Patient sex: F
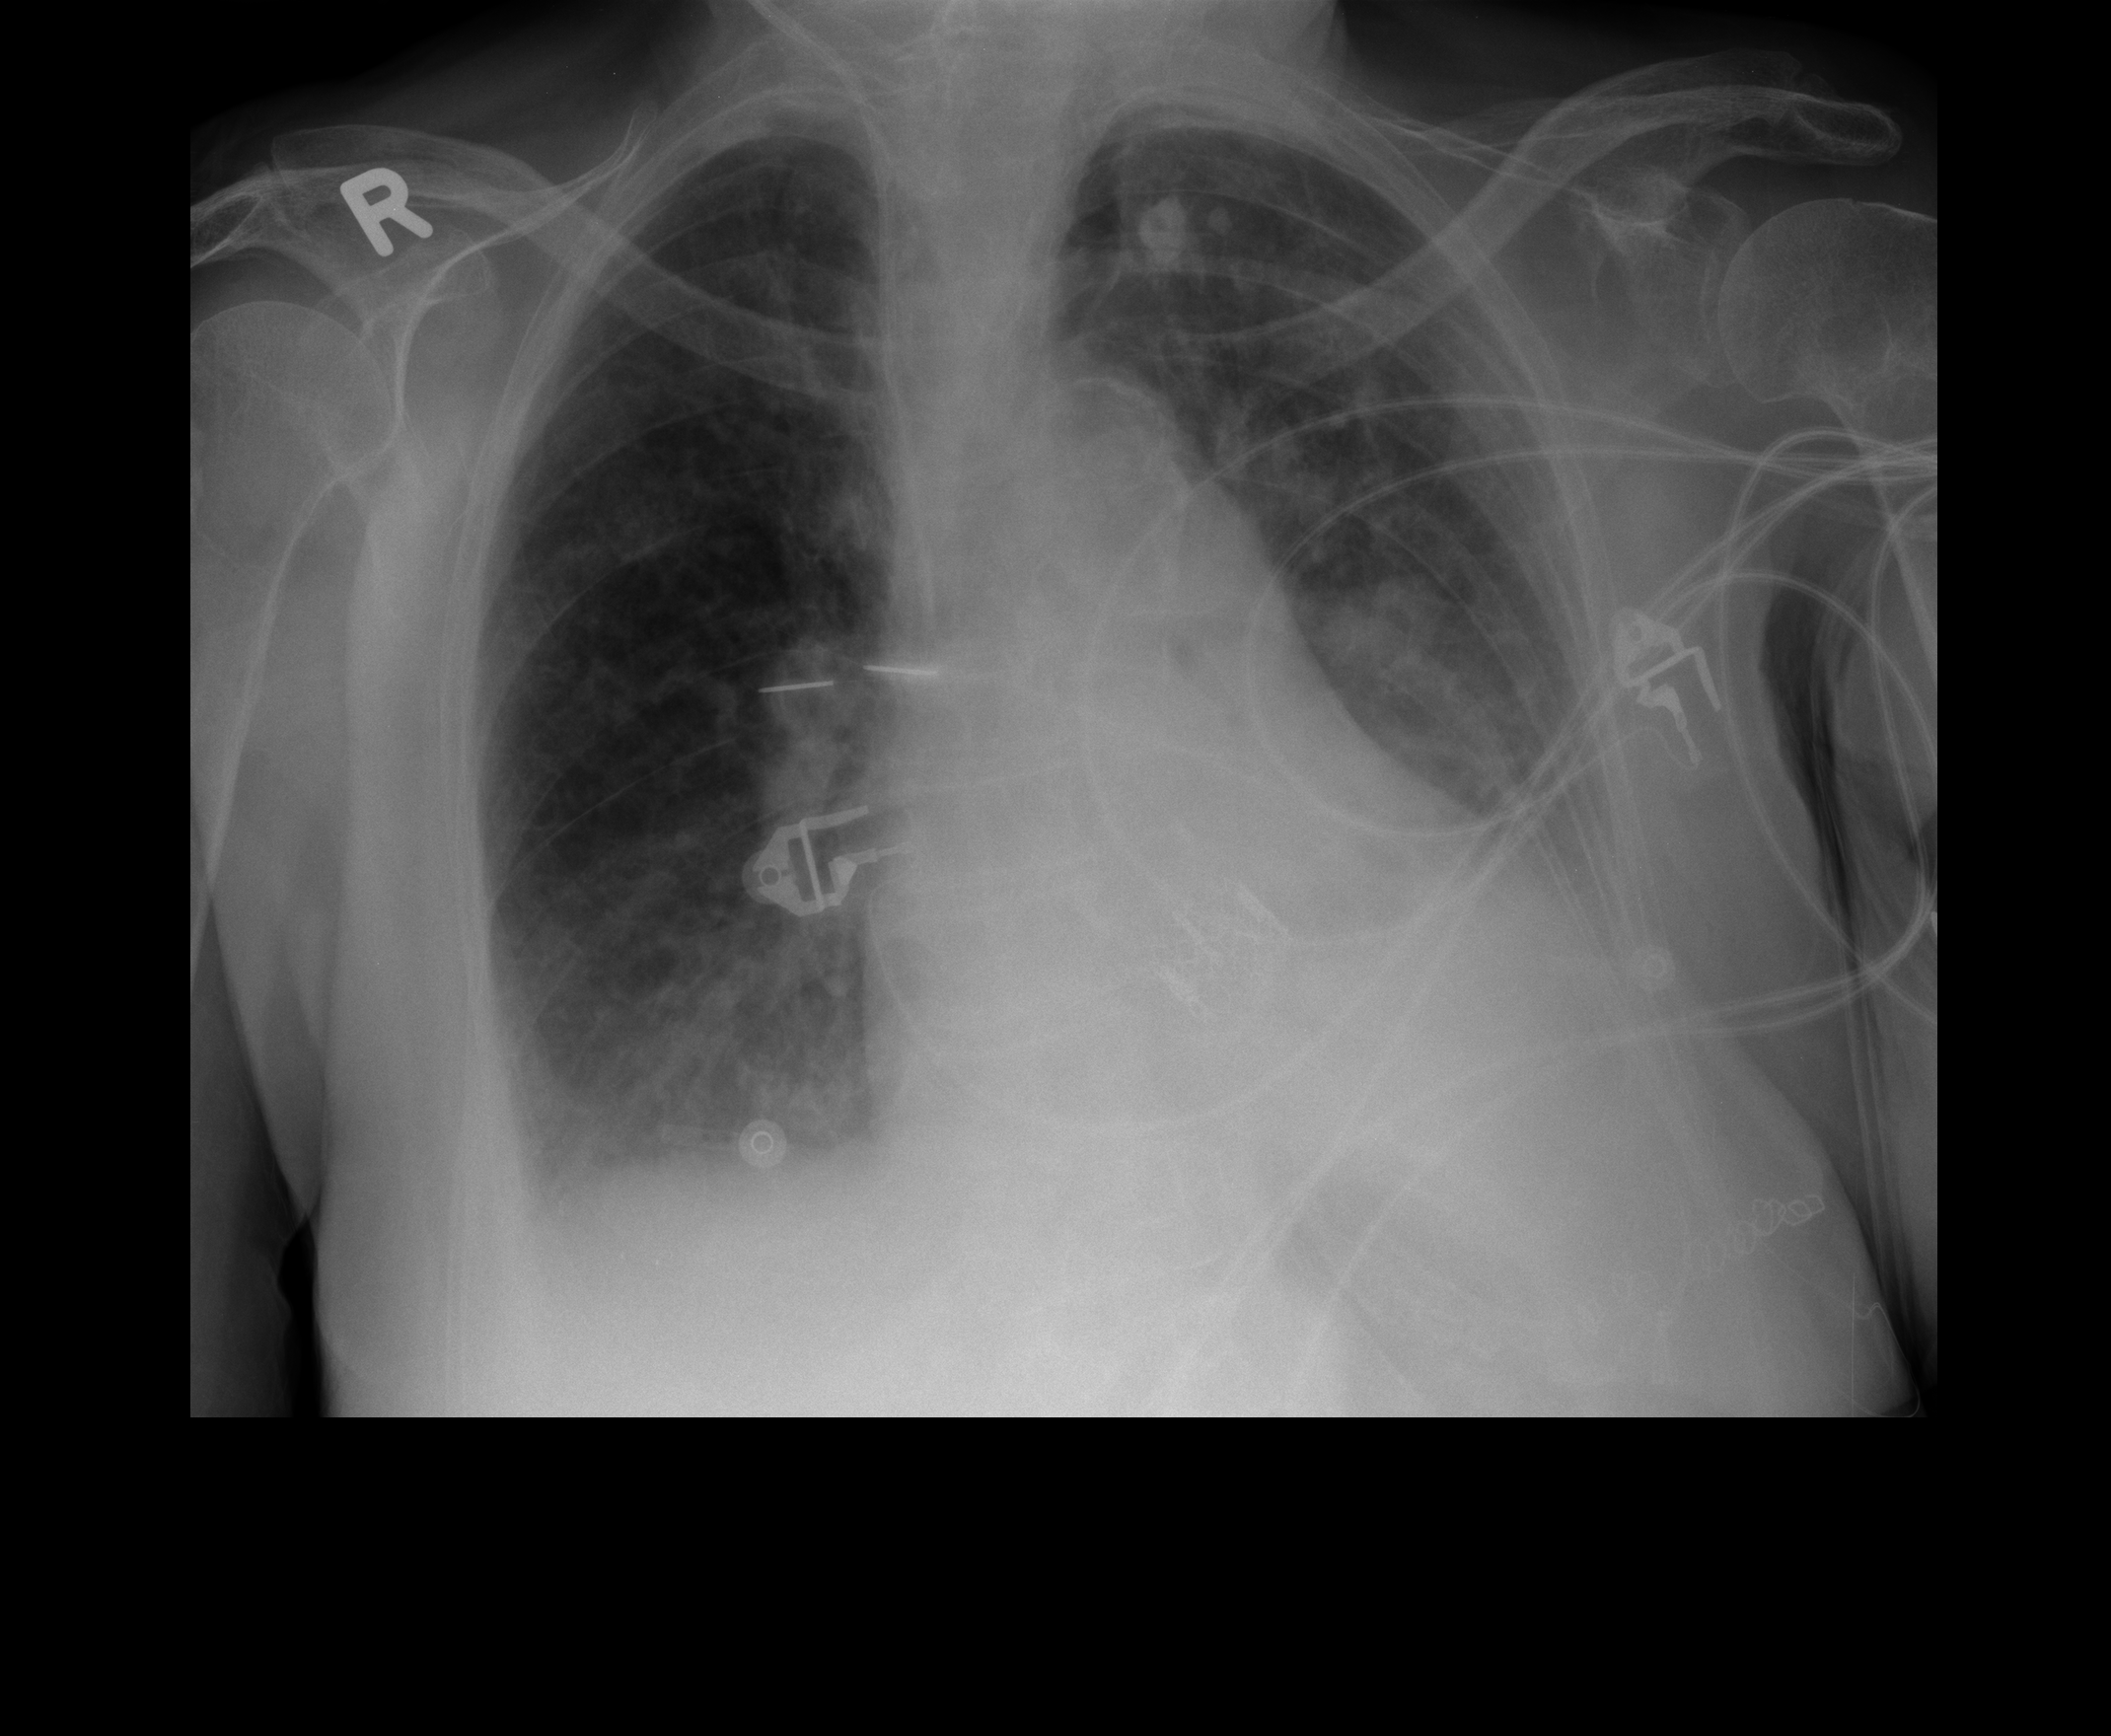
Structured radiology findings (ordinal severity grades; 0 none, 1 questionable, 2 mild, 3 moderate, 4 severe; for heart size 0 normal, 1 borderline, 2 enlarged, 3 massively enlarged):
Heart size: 0
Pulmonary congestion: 2
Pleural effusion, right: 2
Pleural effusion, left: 2
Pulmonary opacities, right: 1
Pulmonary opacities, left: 1
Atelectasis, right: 2
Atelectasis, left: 2